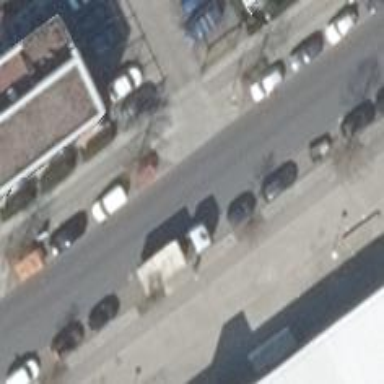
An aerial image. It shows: Road serving as parking aisle.